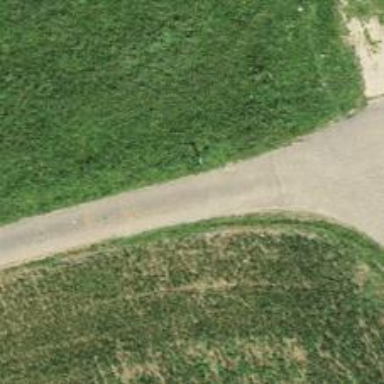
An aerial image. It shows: Well-maintained track road with grade 1 tracktype.